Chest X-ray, PA view. Patient: 30 years old, sex F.
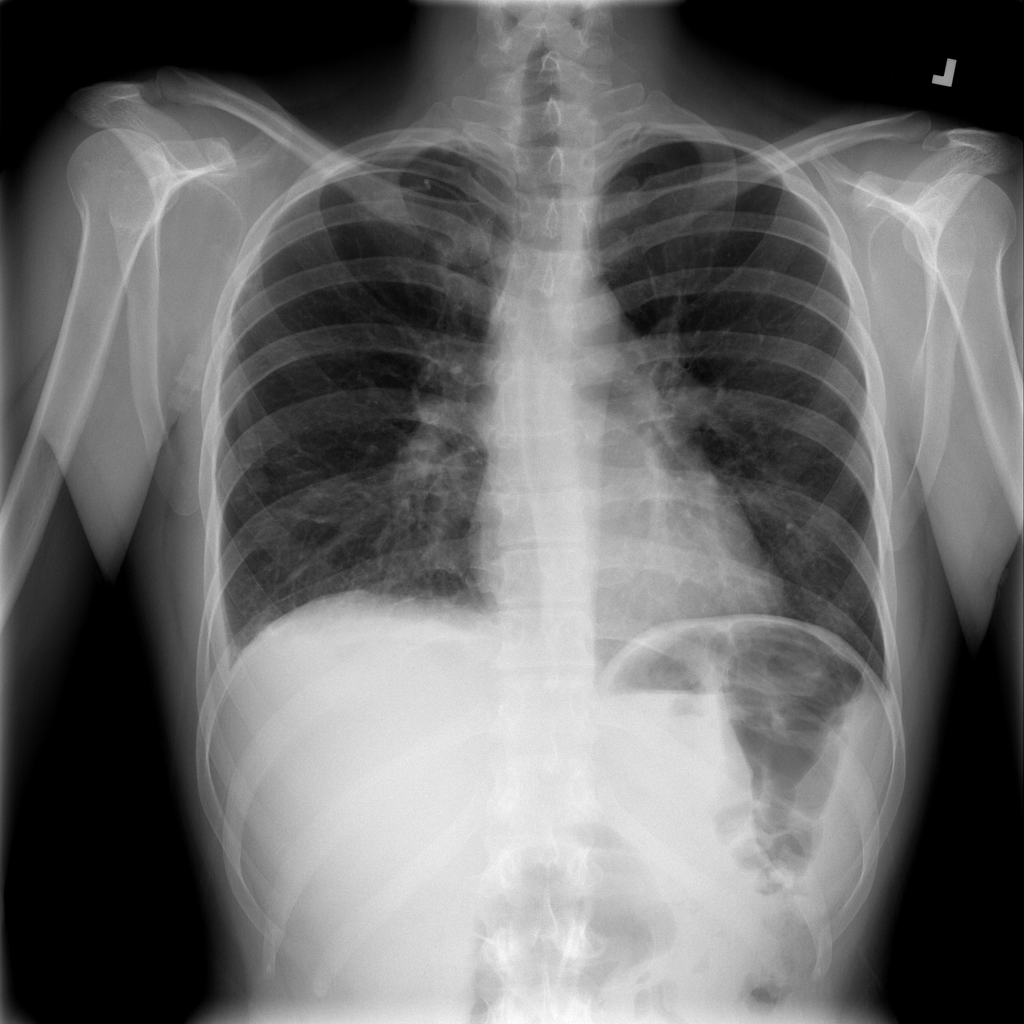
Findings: Consolidation, Effusion